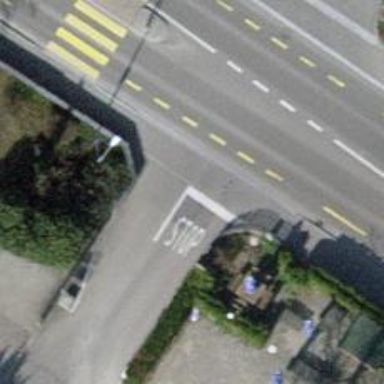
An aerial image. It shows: Road with stop sign.